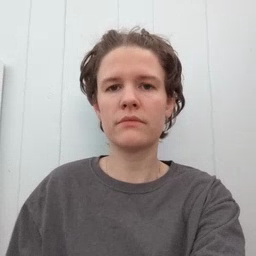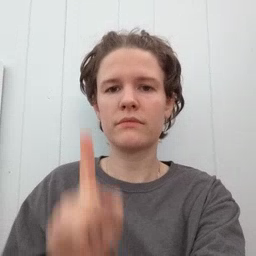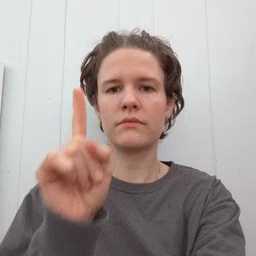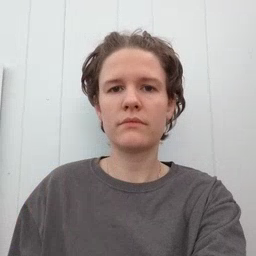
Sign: up